Aerial crown-view tile of a tropical tree (Barro Colorado Island, Panama), acquired 20240918:
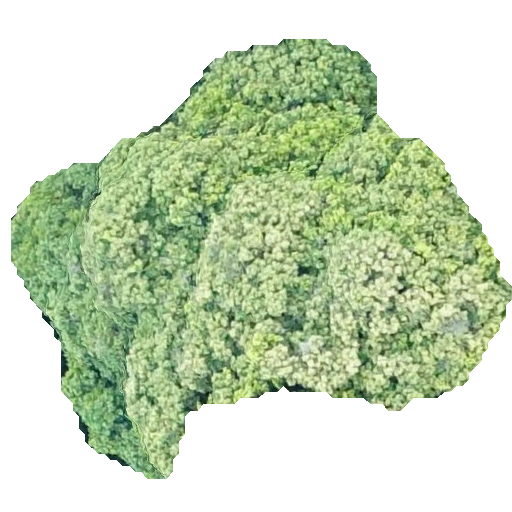
Species: Prioria copaifera
GBIF accepted scientific name: Prioria copaifera
Crown area: 211.809 m²